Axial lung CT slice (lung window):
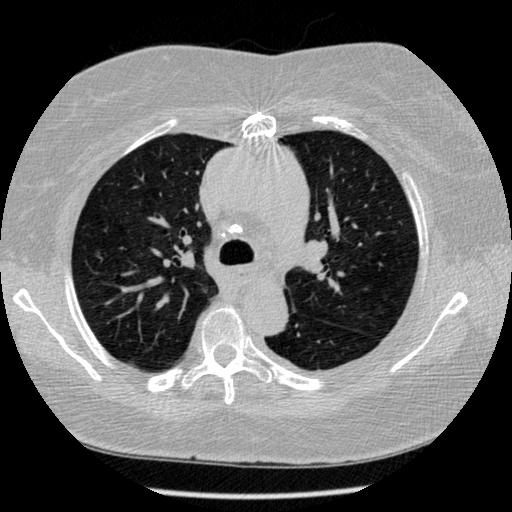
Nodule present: no